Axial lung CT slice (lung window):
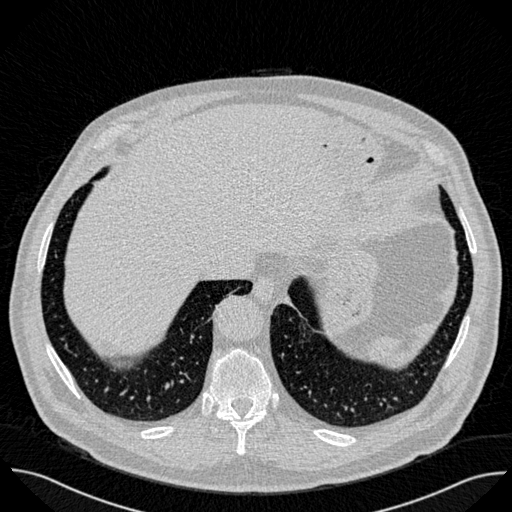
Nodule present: no